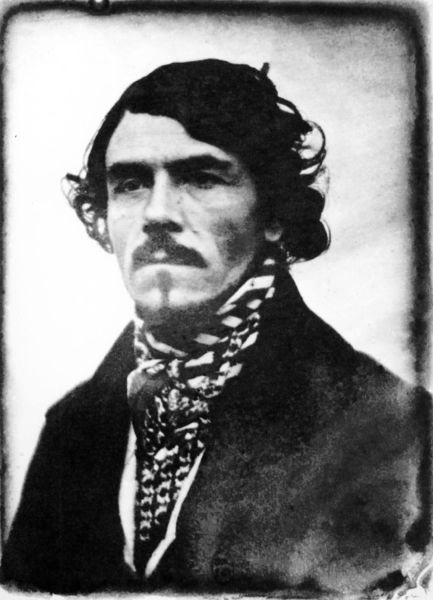
Titel: Delacroix im Jahre 1842
Institution: Paris, Bibliothèque Nationale
Schlagwörter: mann, nase, tuch, bart, jacke, schnurrbart, augen, gesicht, herr, portrait, haare, augenbrauen, locken, schnurbart, halstuch, kinnbart, foto, fotografie, flecke